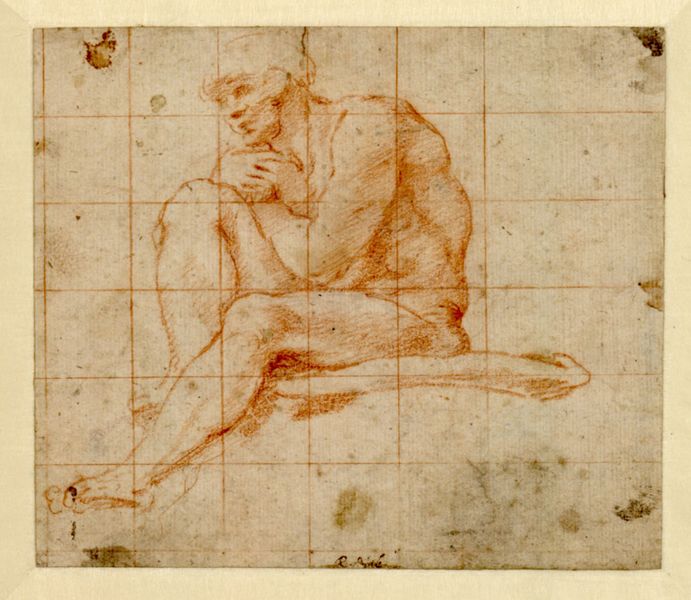
Titel: Sitzende männliche Aktfigur nach links
Künstler: Antonio Allegri da Correggio
Standort: Wien
Institution: Albertina, Wien
Schlagwörter: akt, fuß, hand, kopf, körper, mann, nackt, sitzen, finger, hut, kariert, nase, ohr, rücken, skizze, zeichnung, rot, tuch, beige, haube, alt, arm, arme, gesicht, mensch, hände, signatur, gitter, auge, sitzend, gebeugt, beine, bein, füße, schrift, papier, kauern, man, haltung, studie, übung, linien, kissen, muskeln, sitzt, knie, aufstützen, denken, linie, unnatürlich, hocken, strich, entwurf, kunst, flecken, pergament, quadrate, zelle, muskel, aufgestützt, sitzender, kräftig, rötel, quadrat, viereck, raster, michelangelo, leonardo, da vinci, leonardo da vinci, skala, maße, einteilung, skitze, quadrierung, mud, cesar, denkender, yolo, dreiviertel sicht